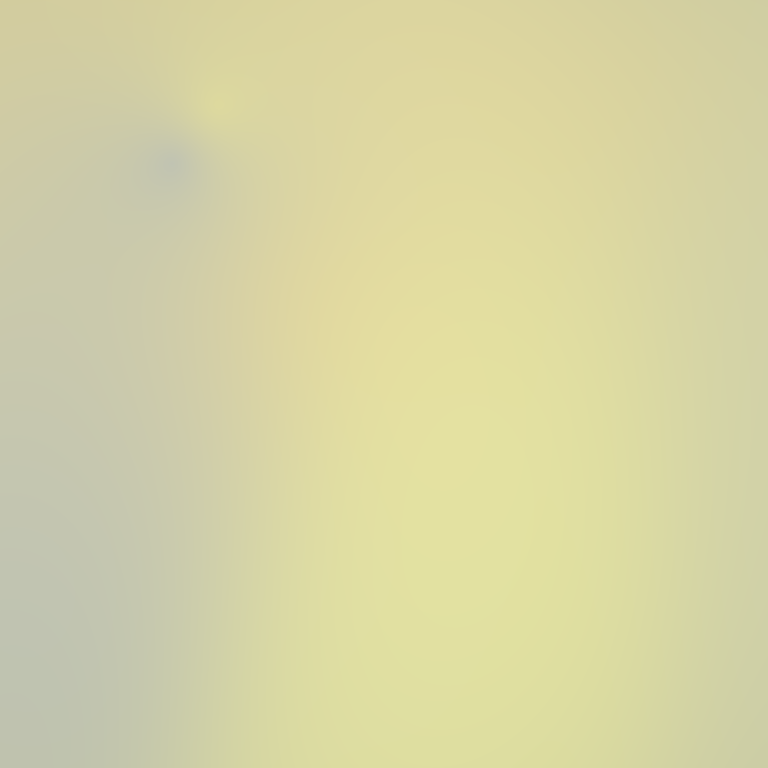
Abstract light effect, smooth blend from soft yellow to pale gray, calm atmosphere, diffuse light, no room, no furniture, no objects.